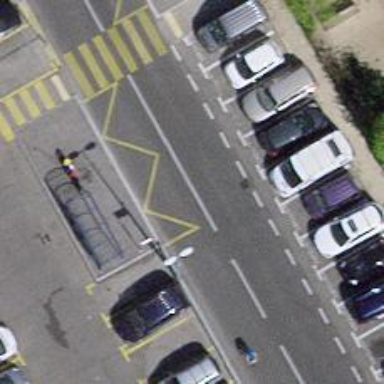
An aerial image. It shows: Bus stop equipped with public transport stop position.